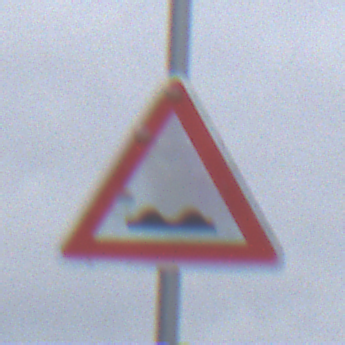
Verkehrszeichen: UnebeneFahrbahn
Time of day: MorningAfternoon
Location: Outdoor (Suburban)
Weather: Overcast
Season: NotSpecified
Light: Natural